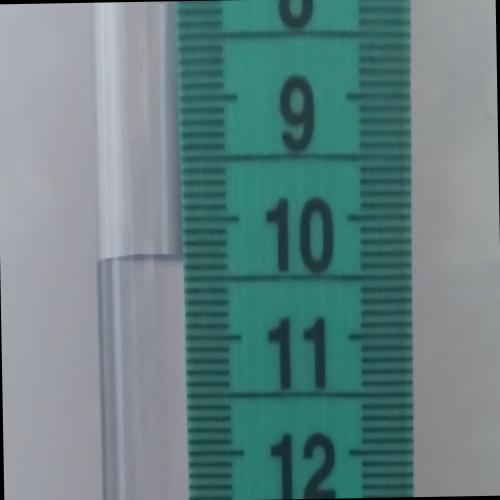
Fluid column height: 10.3 cm